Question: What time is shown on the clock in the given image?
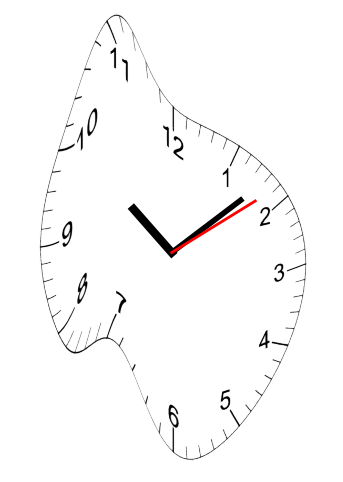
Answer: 10:08:09